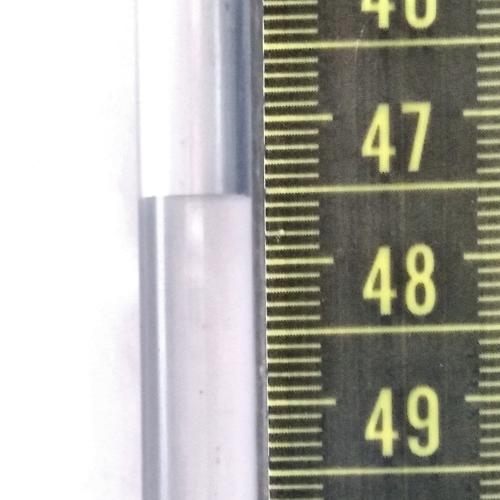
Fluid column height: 47.5 cm